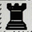
Piece: bR